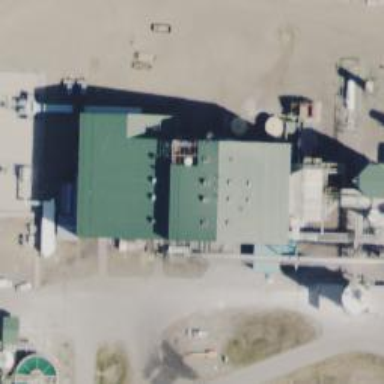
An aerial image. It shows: Generator powered by steam turbine.